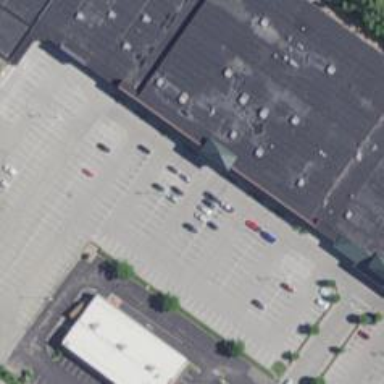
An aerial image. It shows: Leisure land featuring bowling alley.